Field crop: maize
Growth stage: 2
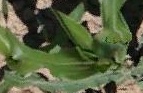
Species: maize